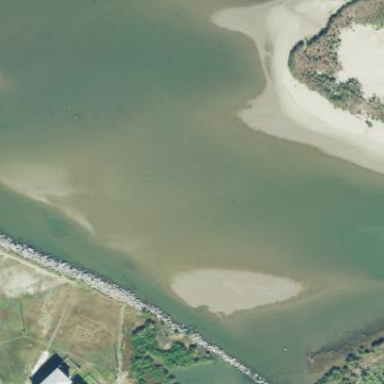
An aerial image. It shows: Breakwater structure.